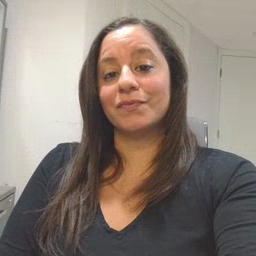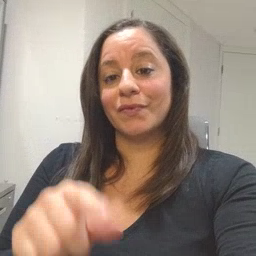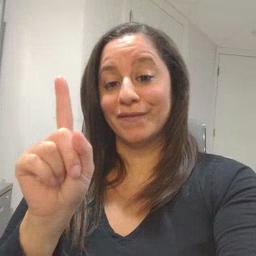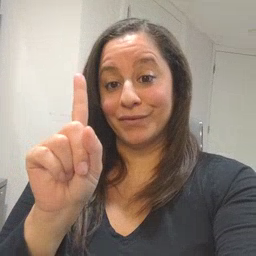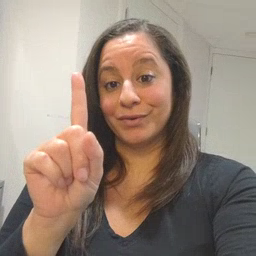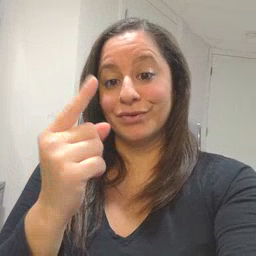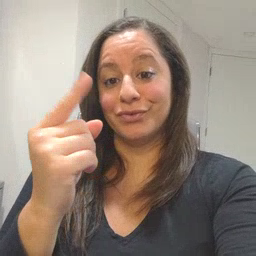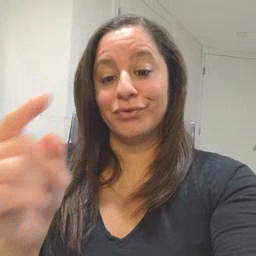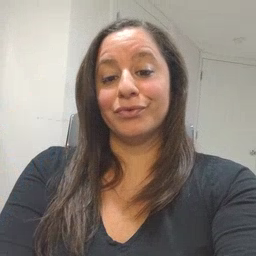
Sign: finger